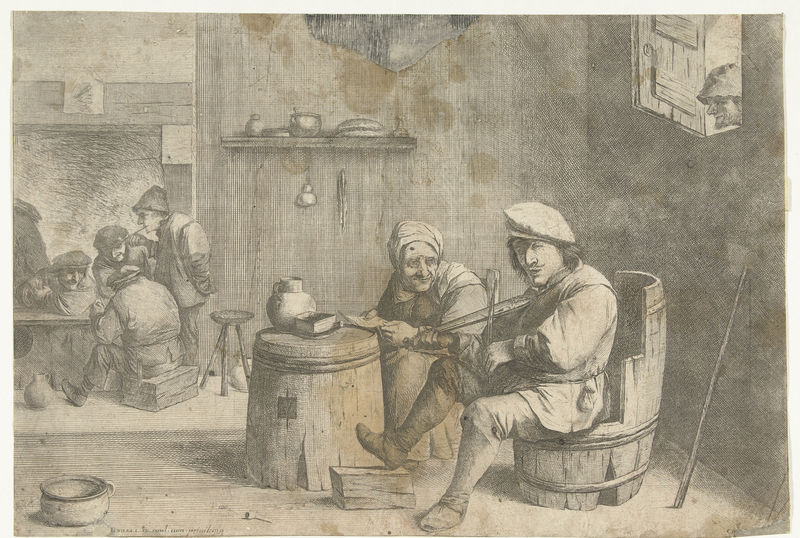
Titel: Vioolspeler in een kroeg
Künstler: Quirin Boel
Standort: Amsterdam
Institution: Rijksmuseum
Schlagwörter: gemälde, kopf, mann, menschen, sitzen, fenster, frau, grau, holz, männer, tisch, zeichnung, kneipe, mütze, regal, wirtschaft, alte, gesicht, instrument, musik, musiker, stock, krug, topf, spieler, hocker, schemel, essen, fass, niederländisch, geige, laute, trinker, einblick, napf, kupferstich, leier, fiedel, wirtshaus, gaststube, brügge, 1500, kücke, wirtzhaus